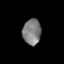
Tissue: lung
Cell type: Epithelial cells
Senescence score: 0.1331
Nuclear area (px): 458
Mean DAPI intensity: 126.138